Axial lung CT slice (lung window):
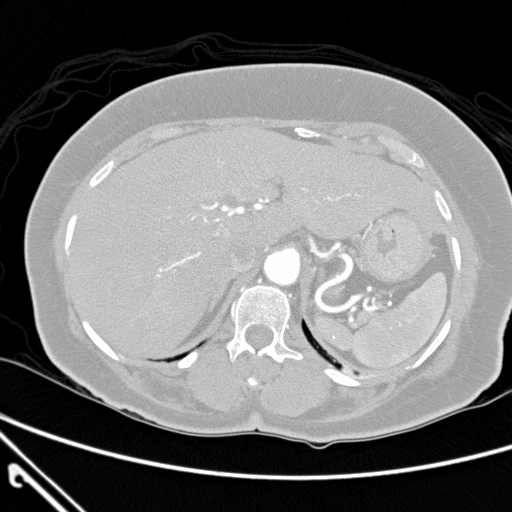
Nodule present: no